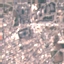
Land use / land cover class: Residential